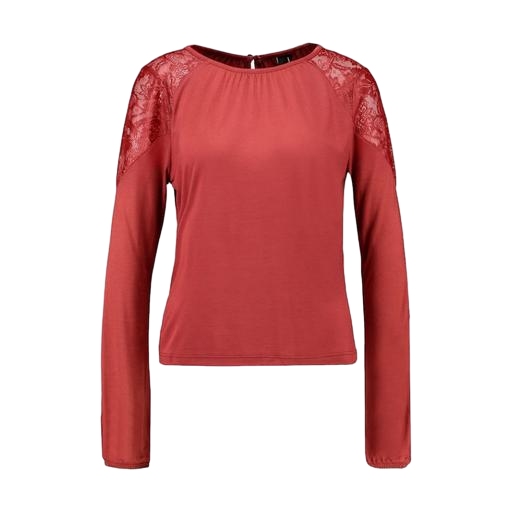
multicolor vero moda rust high neck blouse, multicolor vila rust lace insert blouse, lace-yoke t-shirt, white background